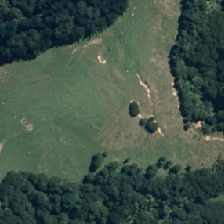
Land cover: high_producing_grassland